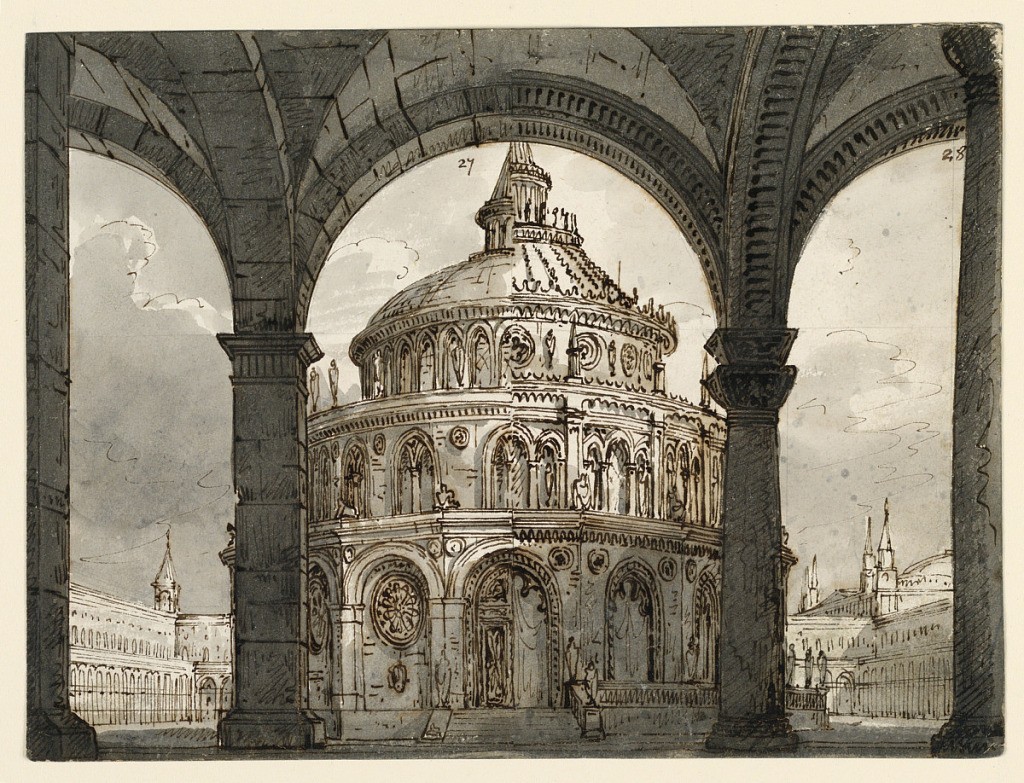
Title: Stage Design, Atrium with the Temple of the Hospitallers for the Opera "La Straniera" by Vincenzo Bellini
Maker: Romolo Achille Liverani, Italian, 1809 - 1872
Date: after 1829
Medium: Pen and brown ink, brush and gray wash on white laid paper
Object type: Drawing
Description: Horizontal rectangle. View through three arches of colonnade on Gothic circular building in two versions in the court of an enormous palace.